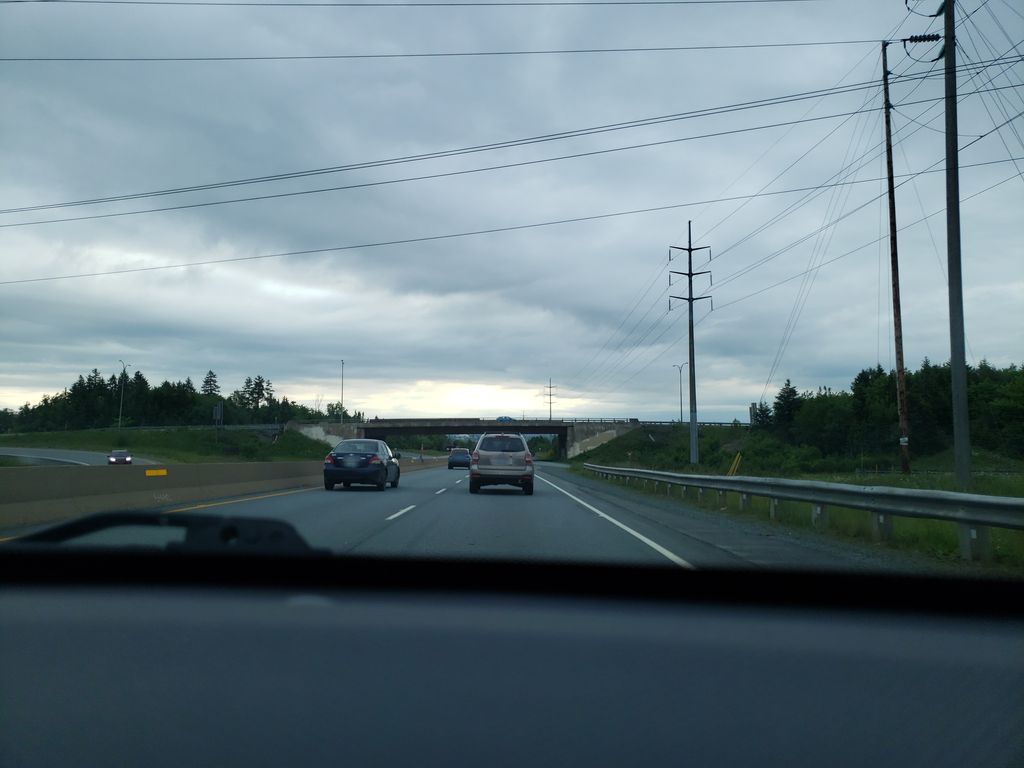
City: halifax